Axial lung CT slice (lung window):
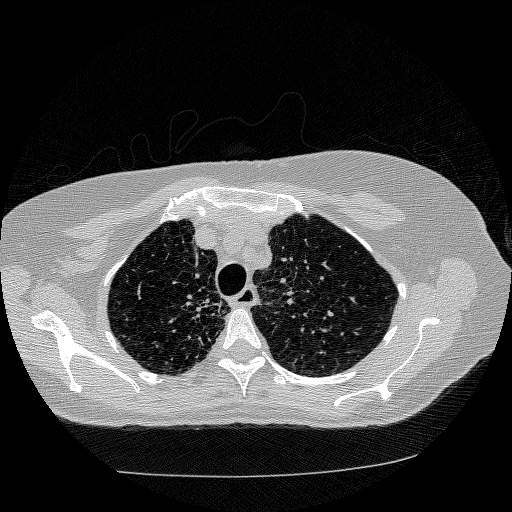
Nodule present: no